Field crop: maize
Growth stage: 2
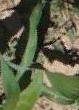
Species: maize